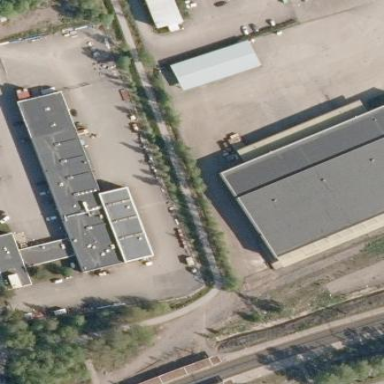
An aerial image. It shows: Industrial building.